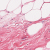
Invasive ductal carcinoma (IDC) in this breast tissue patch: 0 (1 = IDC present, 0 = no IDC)